Question: When a user taps a push notification, I want them to be taken to a specific table view controller in my app. This table view controller is embedded in a navigation controller, which is embedded in a tab bar controller (my root view controller). The image shown below visualizes this.

The root view Tab Bar Controller has a storyboard ID of "HomeVC" and a class name of "HomeViewController", the Navigation Controller has a storyboard ID of "SettingsNavigationVC", and the Table View Controller has a storyboard ID of "SettingsTableVC" and a class name of "SettingsNavigationVC".
I have push notifications working. By working, I mean I can send a message from a device and receive it on another device, but when the receiver taps the notification I can't seem to get any other view controller to open other than the root view controller. According to the <URL> I'm using, I'm using the following code in the 'didReceiveRemoteNotification' method:
'''
func application(application: UIApplication, didReceiveRemoteNotification userInfo: [NSObject: AnyObject]) {
let rootVC = self.window!.rootViewController
if PFUser.currentUser() != nil {
let settingsTableVC = SettingsTableViewController()
rootVC?.navigationController?.pushViewController(settingsTableVC, animated: false)
}
}
'''
What am I doing wrong, or what must I do to present the right view controller?
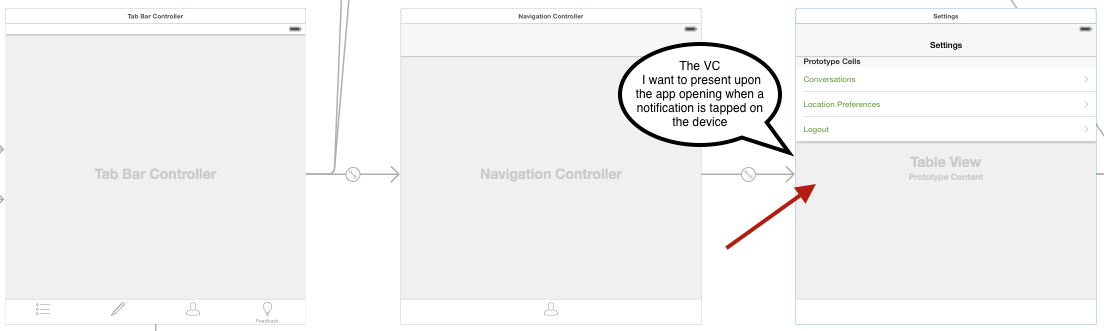
Answer: Try this
'''
let storyboard = UIStoryboard(name: "YourStoryboardName", bundle: nil)
let rootVC = storyboard.instantiateViewControllerWithIdentifier("HomeVC") as! UITabBarController
if PFUser.currentUser() != nil {
rootVC.selectedIndex = 2 // Index of the tab bar item you want to present, as shown in question it seems is item 2
self.window!.rootViewController = rootVC
}
'''